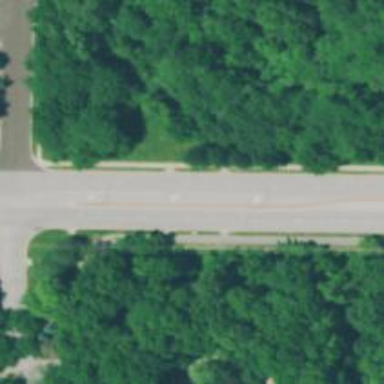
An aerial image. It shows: Road with left marking.